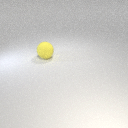
large yellow rubber sphere